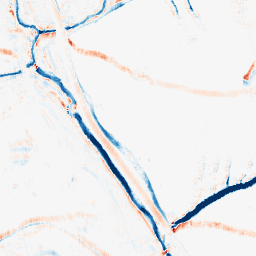
Category: morphological
Decomposition family: morphological_rect
Decomposition parameters: operation: average
width: 5
height: 10
Upsampling method: regularized
Upsampling parameters: scale: 2
lambda_reg: 0.01
Upsampling scale: 2